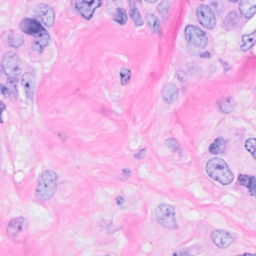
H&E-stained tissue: Breast